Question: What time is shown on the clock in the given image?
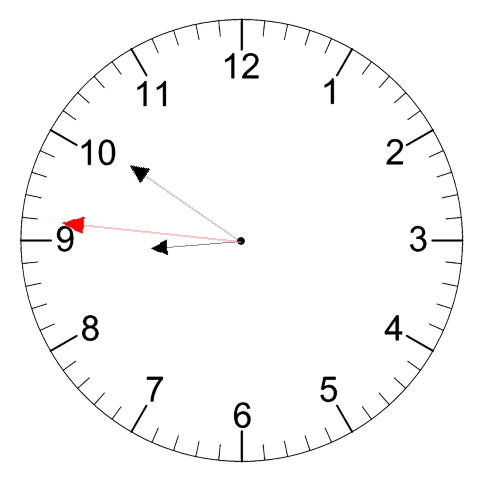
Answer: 08:50:46